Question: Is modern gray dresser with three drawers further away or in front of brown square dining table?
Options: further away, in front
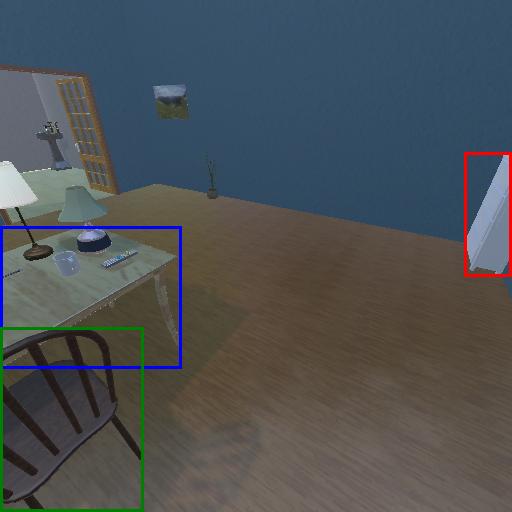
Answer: further away